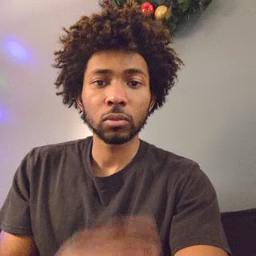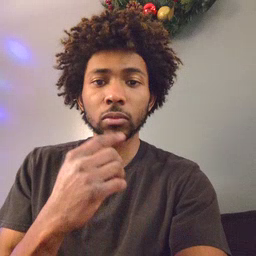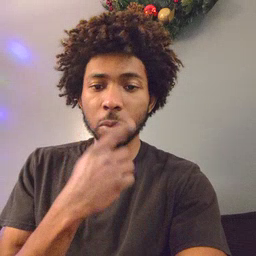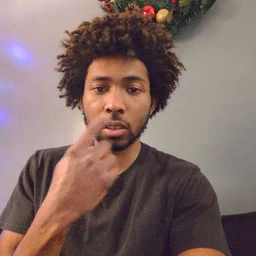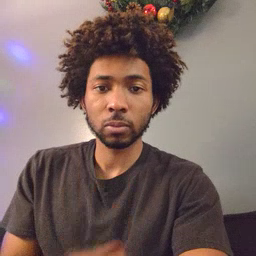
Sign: mouth